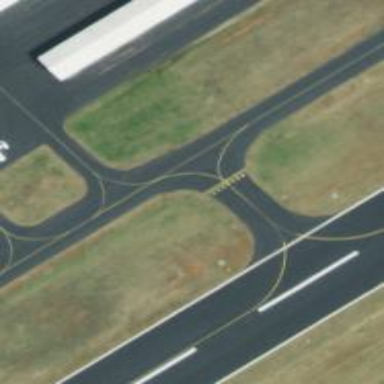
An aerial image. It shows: View of taxiway at the airport.